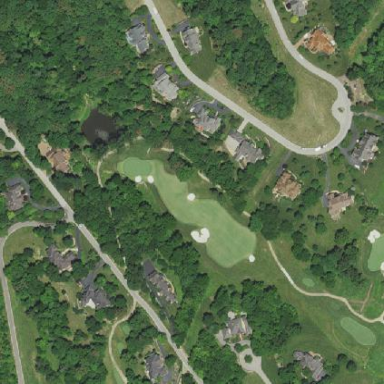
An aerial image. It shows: Grassy area designated as golf fairway.